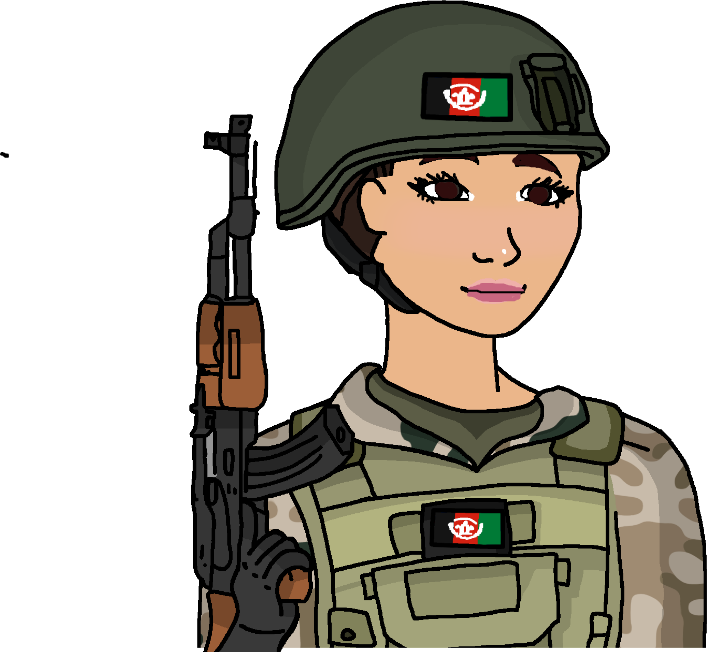
Label: 5_Trad_Wife